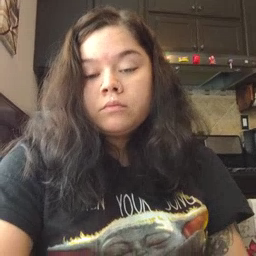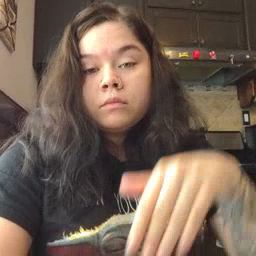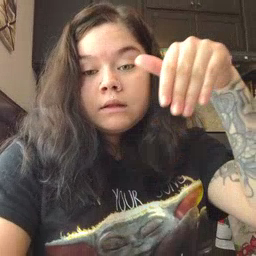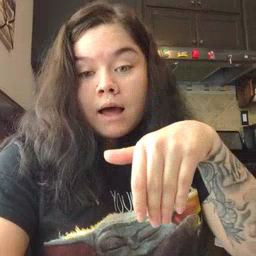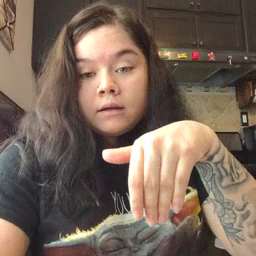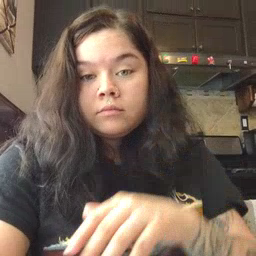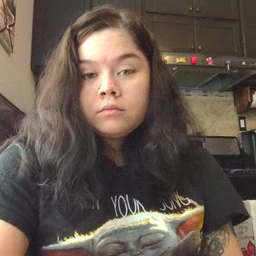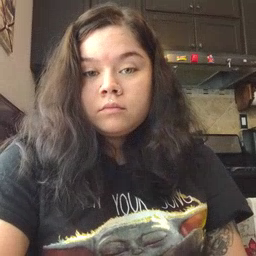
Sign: night